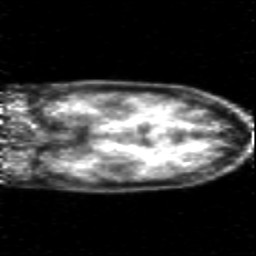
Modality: PET
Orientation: coronal
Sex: female
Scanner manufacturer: siemens